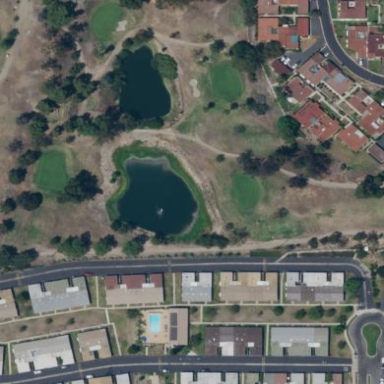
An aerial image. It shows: Water hazard on golf course. The hazard is natural water feature.